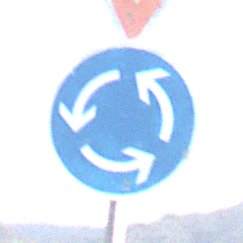
Verkehrszeichen: Kreisverkehr
Zusatzzeichen oben: VorfahrtGewaehren
Umgebung: Outdoor, Nature
Tageszeit: SunriseSunset
Wetter: PartlyCloudy
Licht: Natural
Jahreszeit: NotSpecified
Kontrast: HighContrast